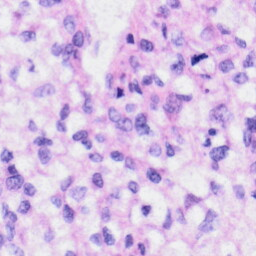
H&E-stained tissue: Liver